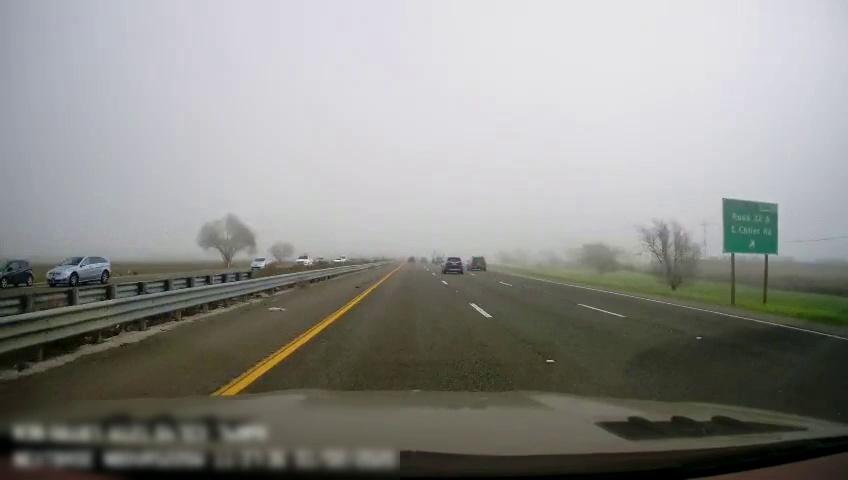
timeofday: Day
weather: Cloudy
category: Drivable Space
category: Drivable Space
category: Vehicles | SUV
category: Vehicles | Car
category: Vehicles | Car
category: Vehicles | SUV
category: Vehicles | Other LV
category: Vehicles | Truck
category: Vehicles | Van
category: Vehicles | SUV
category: Lanes | Current Lane
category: Lanes | Current Lane
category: Lanes | Alternate Lane
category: Lanes | Alternate Lane
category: Lanes | Alternate Lane
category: Lanes | Opposite Lane
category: Lanes | Opposite Lane
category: Traffic | Signs